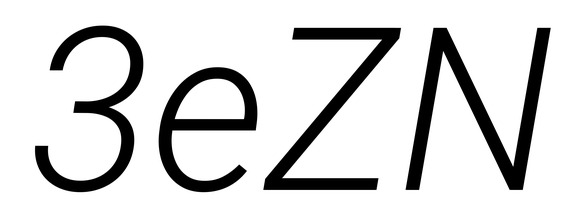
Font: Roboto-Italic_Light_Italic